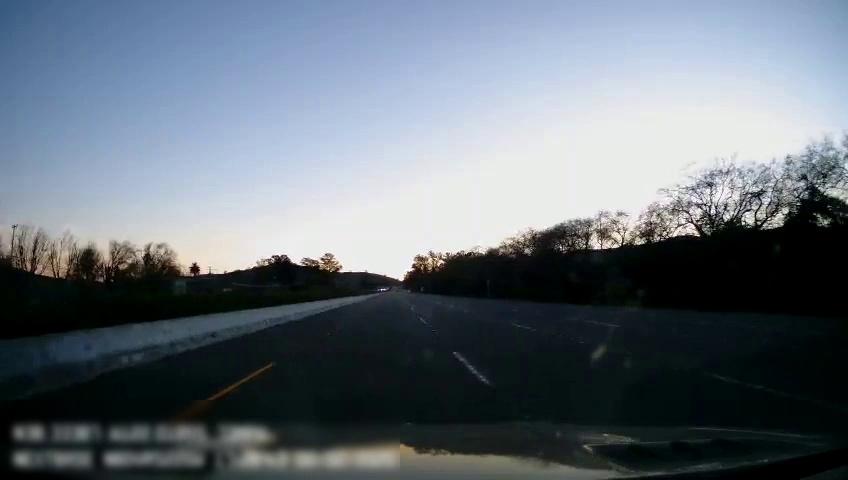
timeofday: Day
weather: Cloudy
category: Drivable Space
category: Lanes | Current Lane
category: Lanes | Current Lane
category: Lanes | Alternate Lane
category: Lanes | Alternate Lane